Question: When using a ggplot2 theme with a black background, can one control the legend colour for guides other than the colour guide so that things are not plotted in black? If so, how?
'''
library(ggplot2) # needs to be 0.9.3 for this theme
data(iris) # included with ggplot2
theme_black<- function (base_size = 16, base_family = ""){
theme_minimal() %+replace%
theme(
line = element_line(colour = "white", size = 0.5, linetype = 1,
lineend = "butt"),
rect = element_rect(fill = "white",
colour = "white", size = 0.5, linetype = 1),
text = element_text(family = base_family,
face = "plain", colour = "white", size = base_size,
angle = 0, lineheight = 0.9, hjust = 0, vjust = 0),
plot.background = element_rect(colour = 'black', fill = 'black'),
plot.title = element_text(size = rel(1.2)),
panel.border = element_rect(fill = NA, colour = "white"),
panel.grid.major = element_line(colour = "grey20", size = 0.2),
panel.grid.minor = element_line(colour = "grey5", size = 0.5),
strip.background = element_rect(fill = "grey30", colour = "grey30")
)
}
ggplot(data=iris, aes(x=Sepal.Length, y=Sepal.Width, shape=Species,
colour=Petal.Length))+geom_point()+theme_black()+
scale_colour_gradient(low = "purple", high = "white")
'''
As you can see, the default colour for the shape part of the legend has not been changed, so it is invisible and one cannot tell which species is which:

The only solution I have right now is to change the legend.background colour, but this is a waste of ink and ugly.
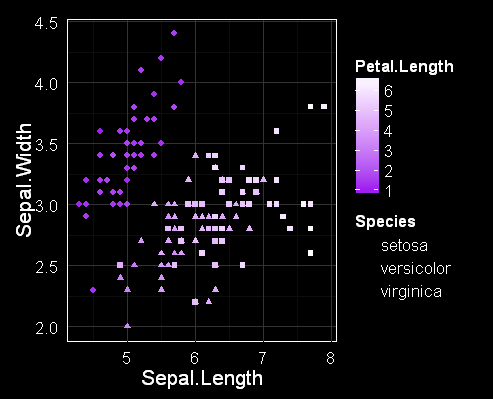
Answer: One way would be to add two extra 'geom_point's, the logic would be:
plot white points for the legend, cover them with black points with no legend, then plot your coloured points with no legend,e.g.
'''
geom_point(colour="white",size=1) +
geom_point(colour="black",size=3,show_guide=FALSE) +
geom_point(show_guide=FALSE)
'''